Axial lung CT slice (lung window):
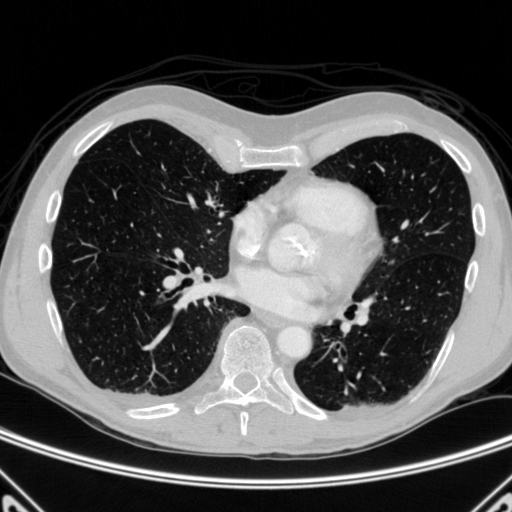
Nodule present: no